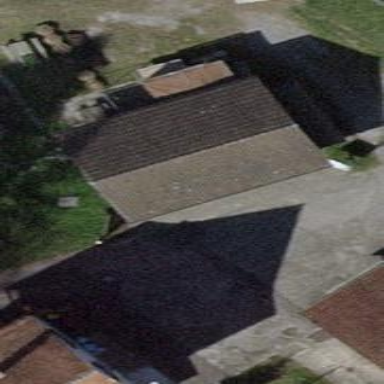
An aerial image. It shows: Building with gabled roof.